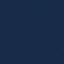
Land use / land cover class: SeaLake